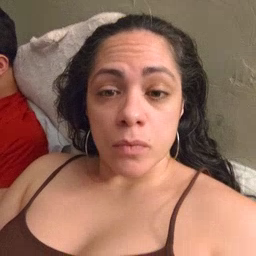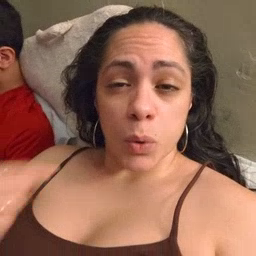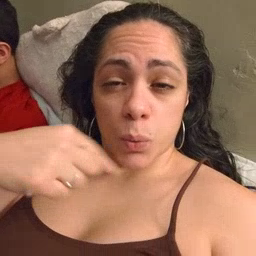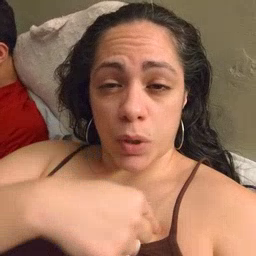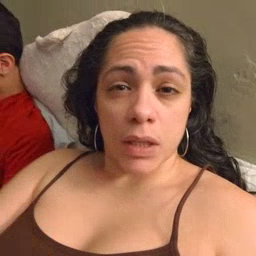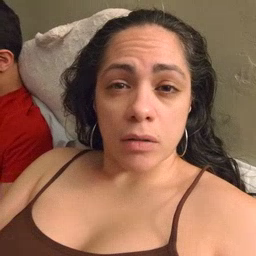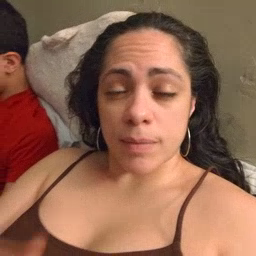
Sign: weus